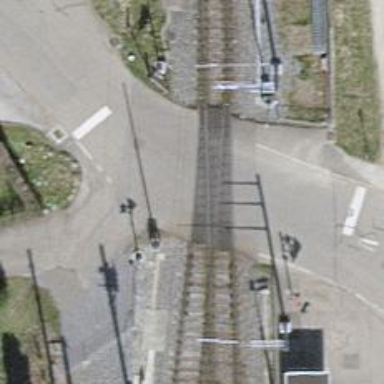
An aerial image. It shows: Level crossing on the railway with lights and full barrier.